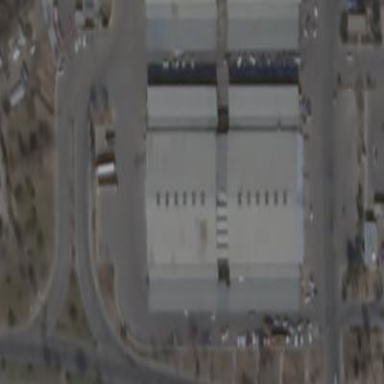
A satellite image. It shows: Commercial building.